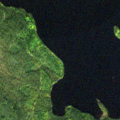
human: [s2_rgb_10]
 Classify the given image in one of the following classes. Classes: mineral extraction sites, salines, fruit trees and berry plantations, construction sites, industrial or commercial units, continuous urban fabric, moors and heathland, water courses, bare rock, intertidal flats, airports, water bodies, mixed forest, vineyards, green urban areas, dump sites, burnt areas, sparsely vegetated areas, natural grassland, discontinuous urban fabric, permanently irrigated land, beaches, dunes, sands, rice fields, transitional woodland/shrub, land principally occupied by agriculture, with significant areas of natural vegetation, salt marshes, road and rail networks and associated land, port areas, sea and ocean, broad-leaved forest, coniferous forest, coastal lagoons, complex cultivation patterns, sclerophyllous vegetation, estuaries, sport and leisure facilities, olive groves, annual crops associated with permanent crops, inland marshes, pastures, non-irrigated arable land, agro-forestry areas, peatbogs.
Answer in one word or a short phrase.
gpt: coniferous forest, mixed forest, water bodies